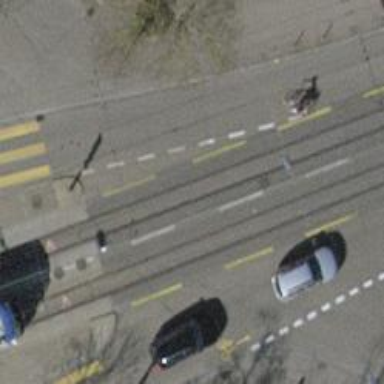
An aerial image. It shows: Secondary road with asphalt surface and trolley wires.